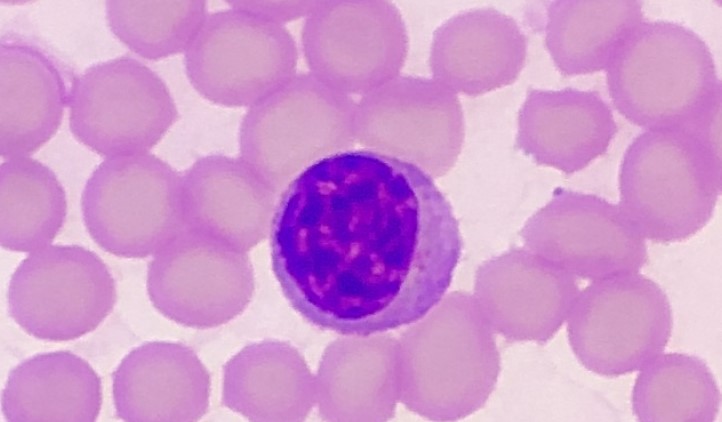
White blood cell type: Lymphocyte